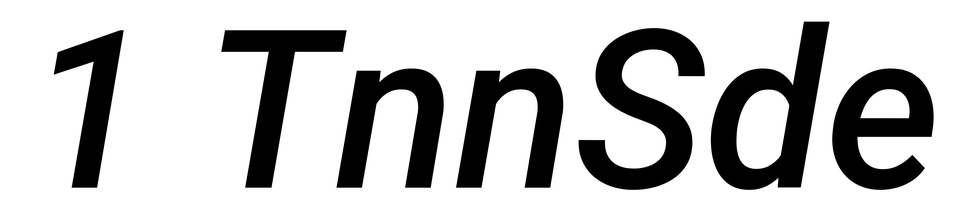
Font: Roboto-Italic_Medium_Italic